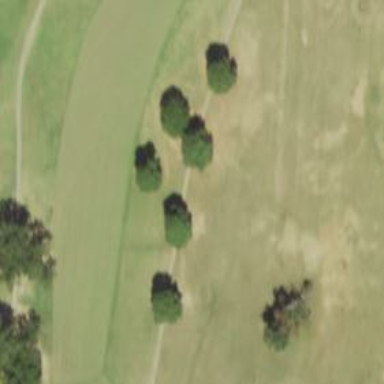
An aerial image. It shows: Path used for both walking and golf.